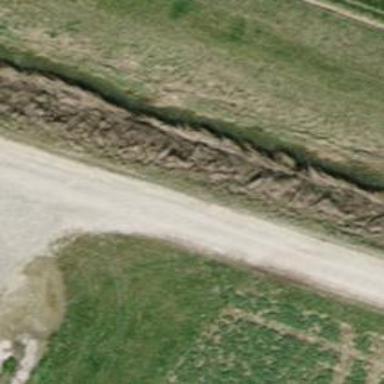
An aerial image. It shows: Grassy track with grade 5 track type.